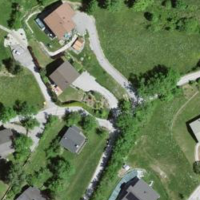
EUNIS habitat code: 55
Species observed at this site:
Cirsium arvense